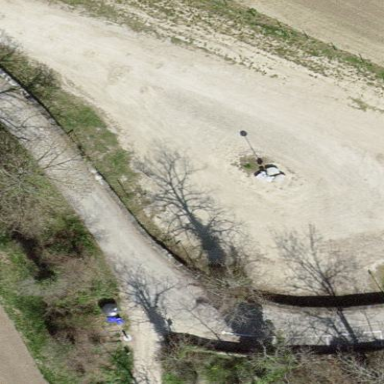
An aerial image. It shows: Parking area with fine gravel surface.